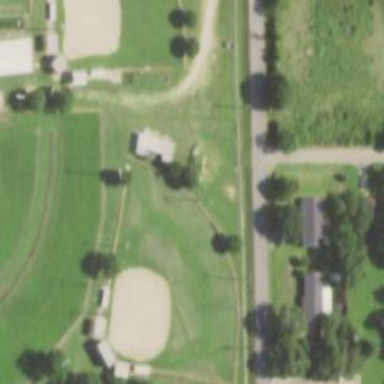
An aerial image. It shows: Baseball pitch for leisure and sports activities.